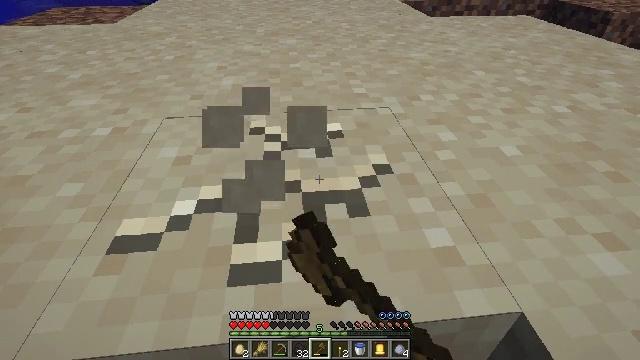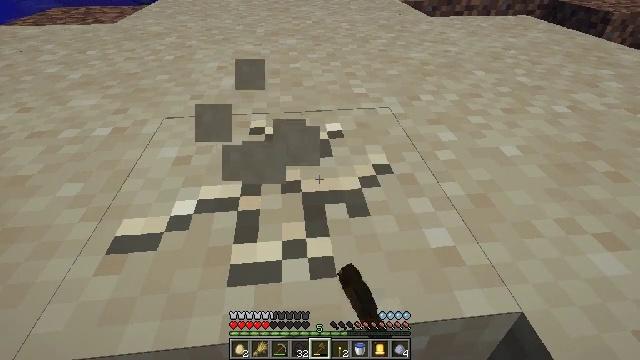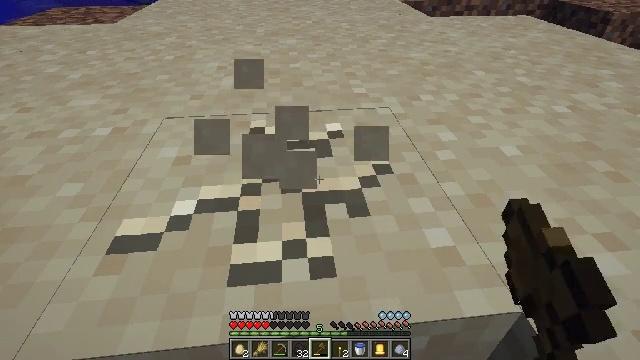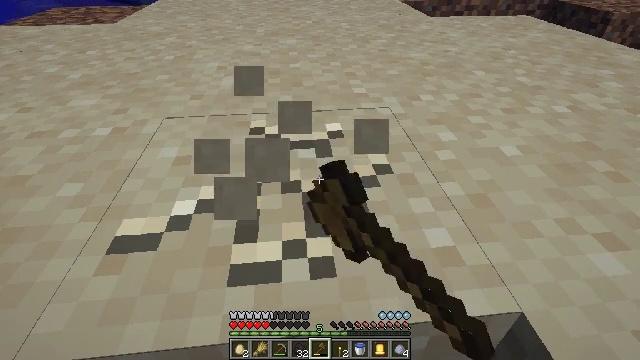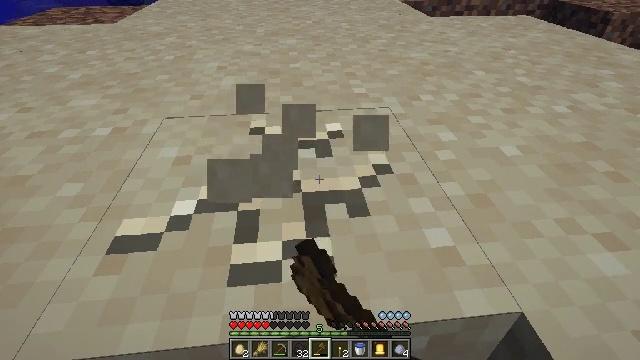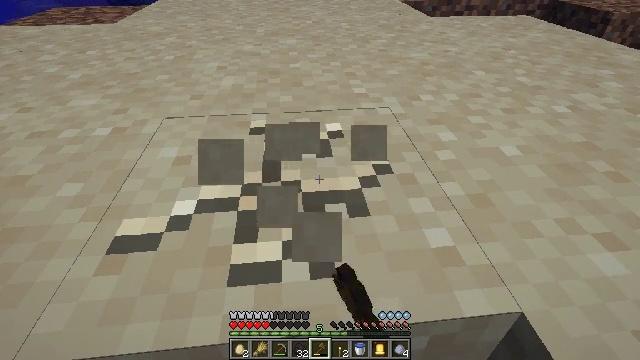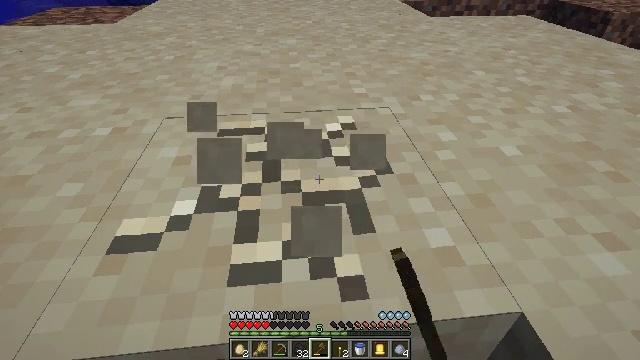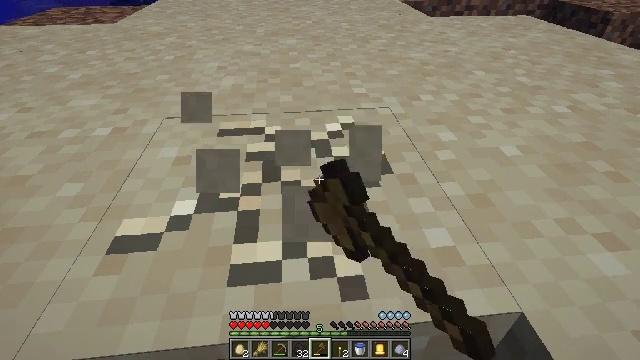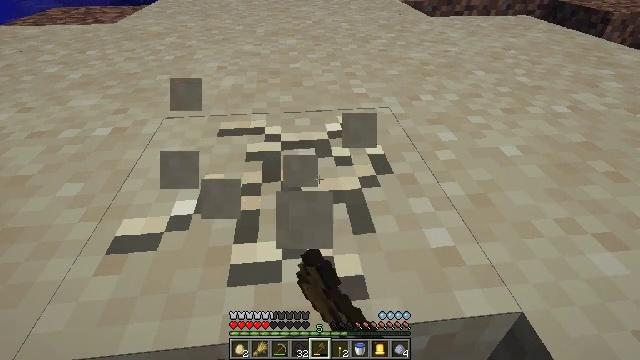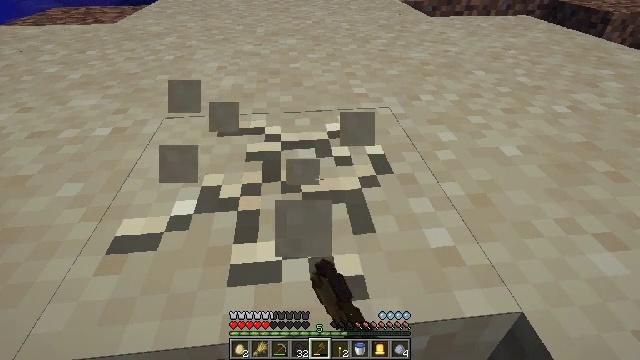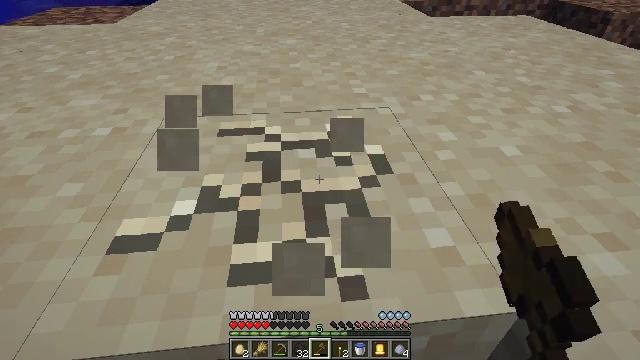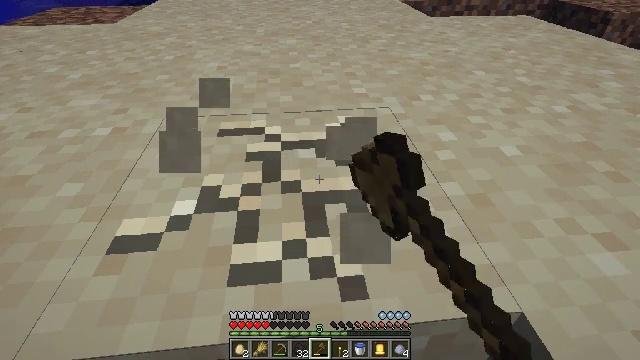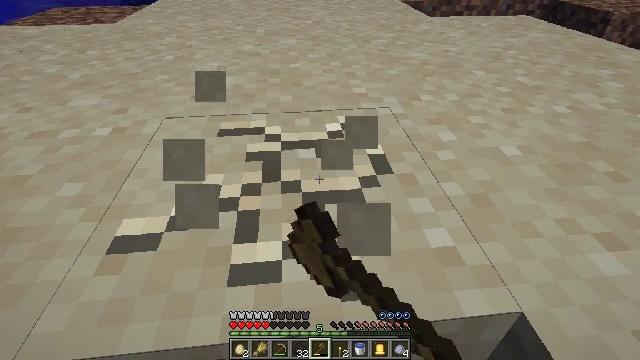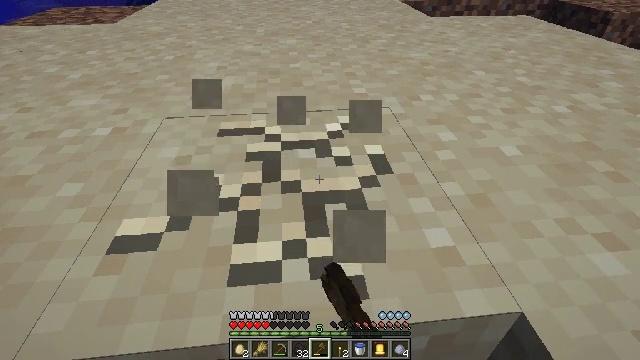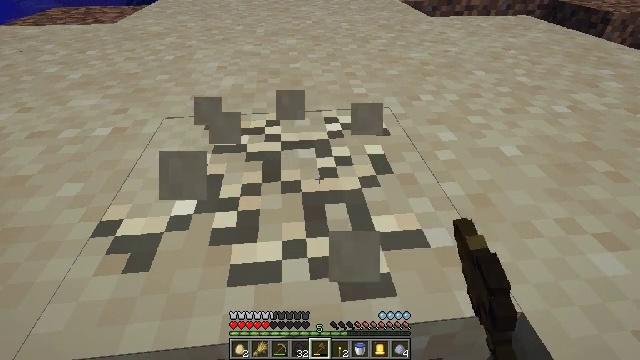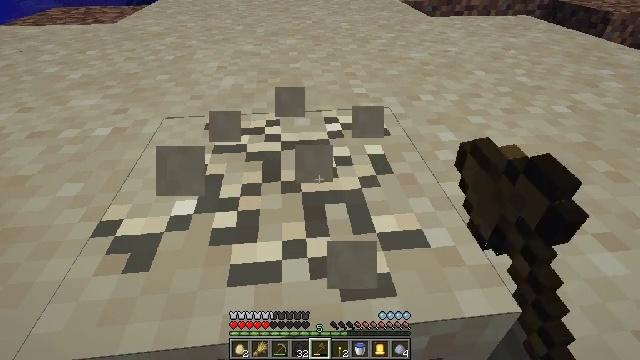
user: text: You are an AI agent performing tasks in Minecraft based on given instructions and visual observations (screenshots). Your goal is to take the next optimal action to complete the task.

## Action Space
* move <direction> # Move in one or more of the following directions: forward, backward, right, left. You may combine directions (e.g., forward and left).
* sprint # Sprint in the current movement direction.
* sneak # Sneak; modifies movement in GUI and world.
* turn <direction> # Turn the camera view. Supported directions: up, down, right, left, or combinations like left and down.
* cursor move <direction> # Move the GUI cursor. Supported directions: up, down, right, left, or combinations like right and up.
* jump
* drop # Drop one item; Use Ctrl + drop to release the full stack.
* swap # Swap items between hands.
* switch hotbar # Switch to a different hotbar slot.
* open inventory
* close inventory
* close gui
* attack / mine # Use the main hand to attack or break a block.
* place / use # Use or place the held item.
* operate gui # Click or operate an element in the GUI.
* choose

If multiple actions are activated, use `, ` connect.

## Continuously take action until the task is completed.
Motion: motion action
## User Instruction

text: Break the sand block.
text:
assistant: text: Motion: attack / mine
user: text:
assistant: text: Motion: attack / mine
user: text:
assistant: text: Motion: attack / mine
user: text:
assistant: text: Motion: attack / mine
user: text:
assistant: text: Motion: attack / mine
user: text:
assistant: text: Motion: attack / mine
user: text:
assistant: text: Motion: attack / mine
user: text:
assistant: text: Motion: attack / mine
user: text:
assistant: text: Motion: attack / mine
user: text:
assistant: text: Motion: attack / mine
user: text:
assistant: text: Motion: attack / mine
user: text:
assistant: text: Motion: attack / mine
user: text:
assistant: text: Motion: attack / mine
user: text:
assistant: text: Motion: attack / mine
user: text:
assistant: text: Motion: attack / mine
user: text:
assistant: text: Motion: attack / mine
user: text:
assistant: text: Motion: attack / mine
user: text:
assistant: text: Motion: attack / mine
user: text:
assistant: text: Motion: attack / mine
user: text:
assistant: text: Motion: attack / mine
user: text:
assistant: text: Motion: attack / mine
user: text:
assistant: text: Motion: attack / mine
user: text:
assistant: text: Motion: attack / mine
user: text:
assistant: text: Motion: attack / mine
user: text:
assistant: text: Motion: attack / mine
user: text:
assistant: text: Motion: attack / mine
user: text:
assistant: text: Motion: attack / mine
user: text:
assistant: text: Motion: attack / mine
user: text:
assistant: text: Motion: attack / mine
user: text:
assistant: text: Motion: attack / mine